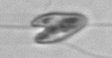
Label: flagellate_morphotype1